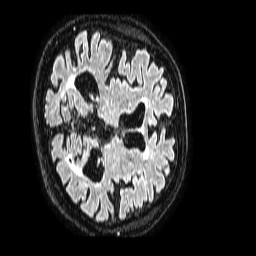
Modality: FLAIR
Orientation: axial
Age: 74
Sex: male
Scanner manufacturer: philips
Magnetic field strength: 1.5 T
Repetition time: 4.8 s
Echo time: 0.3 s